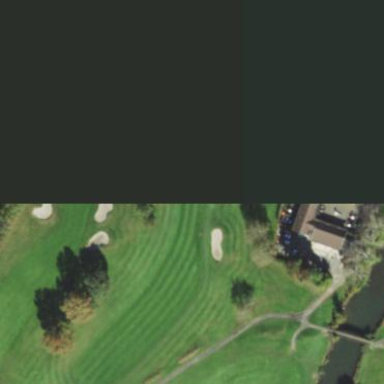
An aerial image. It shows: Golf fairway surrounded by grass.